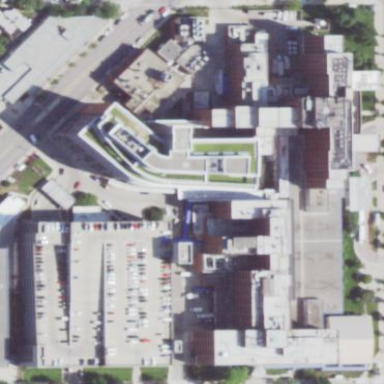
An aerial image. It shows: Hospital providing healthcare services.